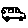
Label: car